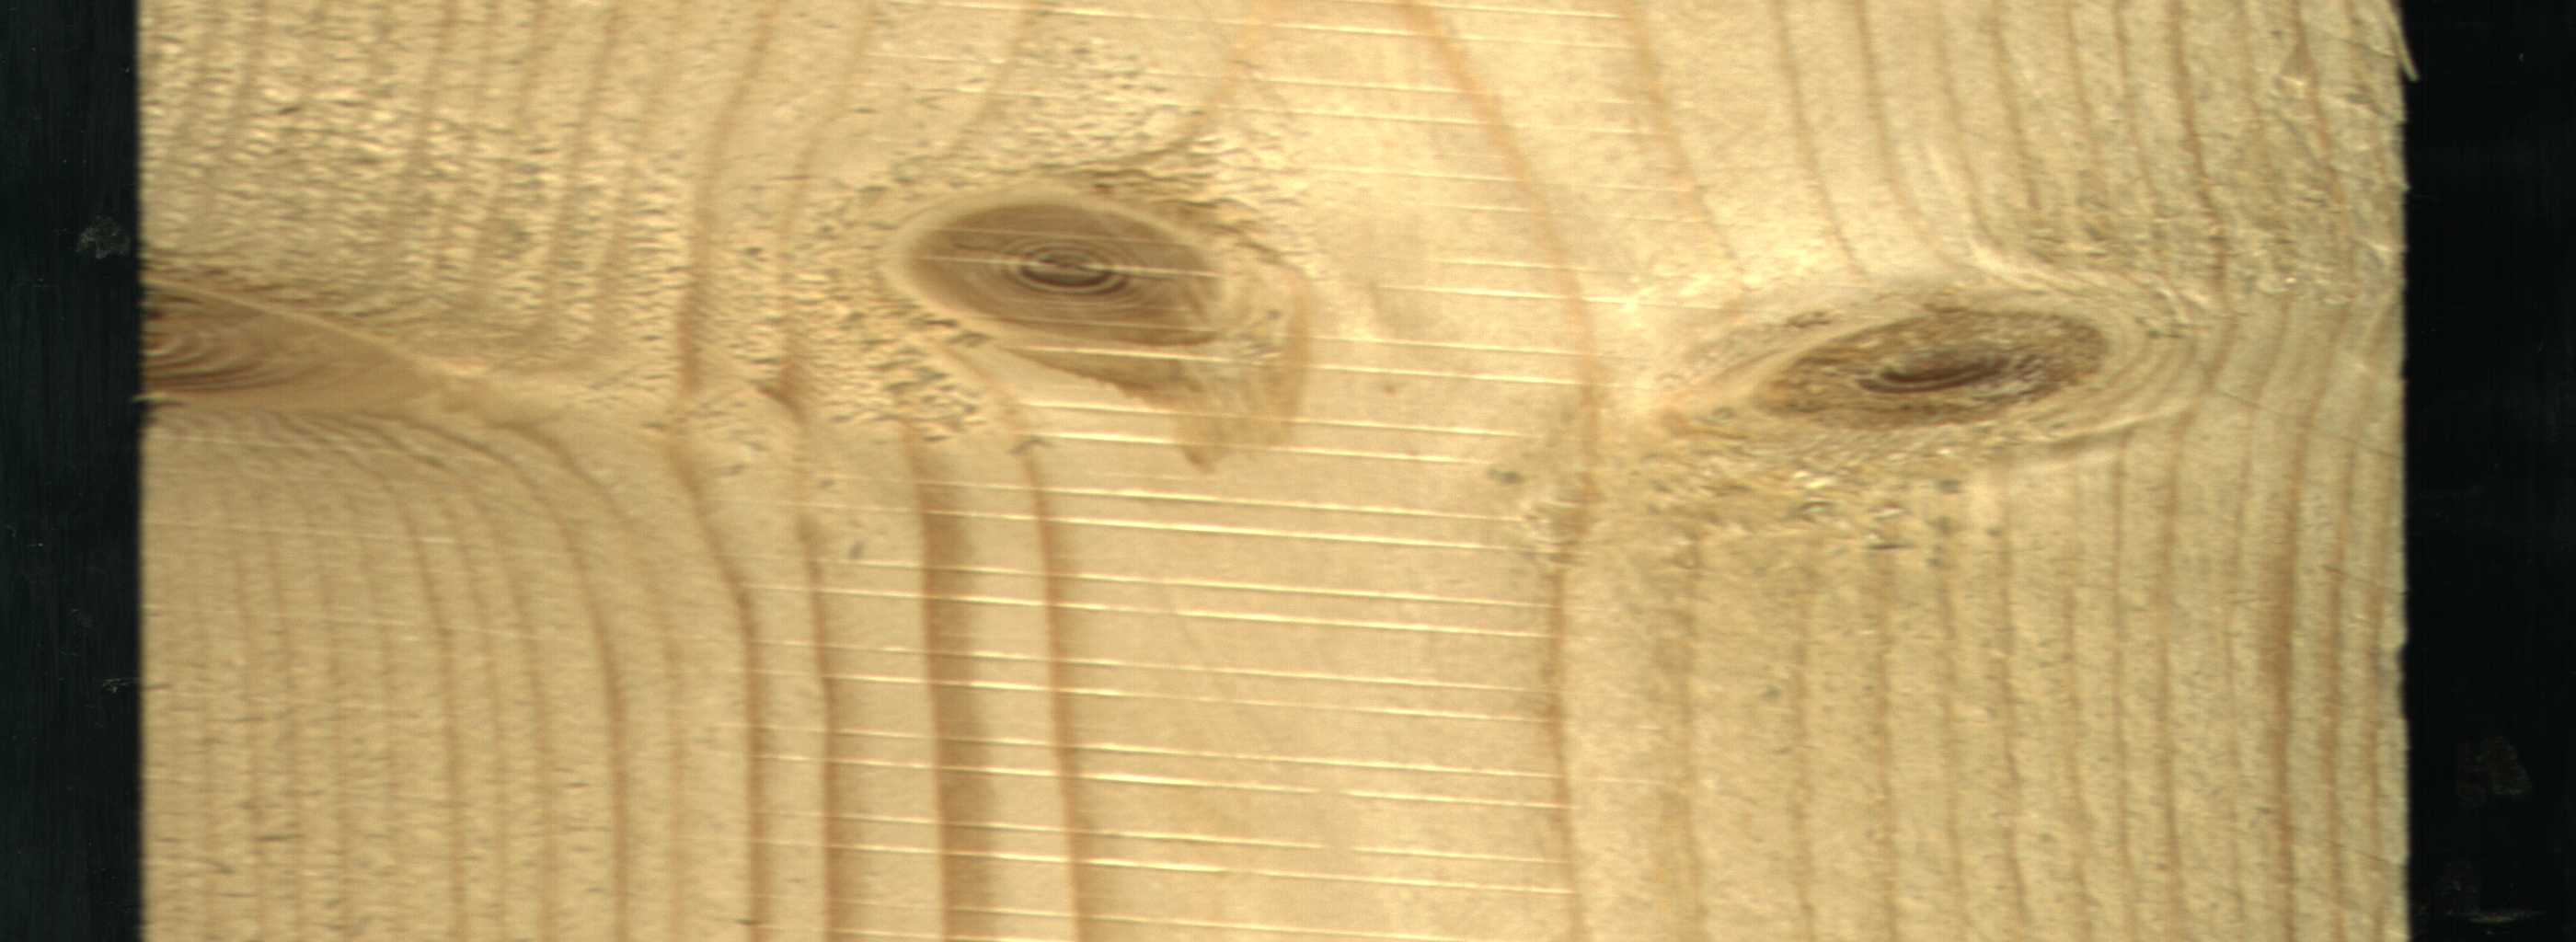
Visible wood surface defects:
Live_Knot
Live_Knot
Live_Knot